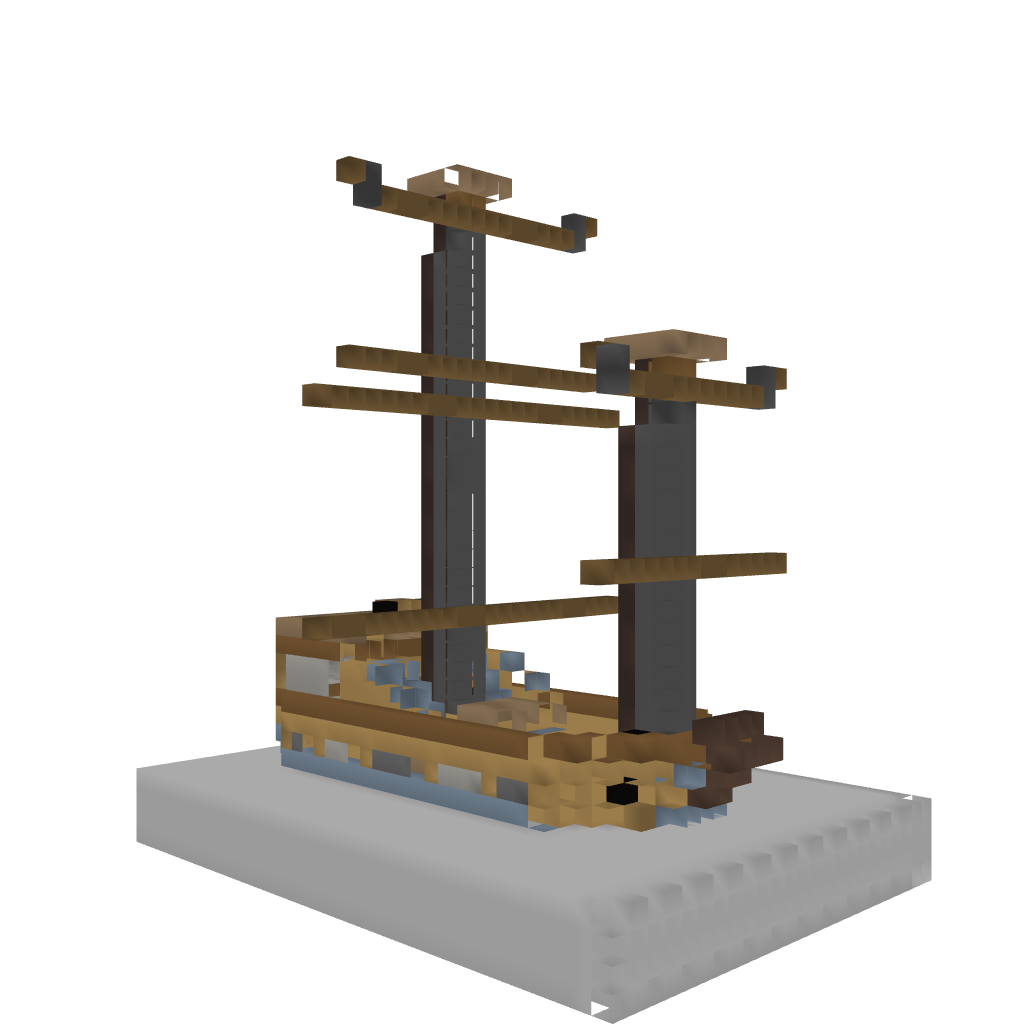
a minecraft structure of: Small Boat 1